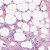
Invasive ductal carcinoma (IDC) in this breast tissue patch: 0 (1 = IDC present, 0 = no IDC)